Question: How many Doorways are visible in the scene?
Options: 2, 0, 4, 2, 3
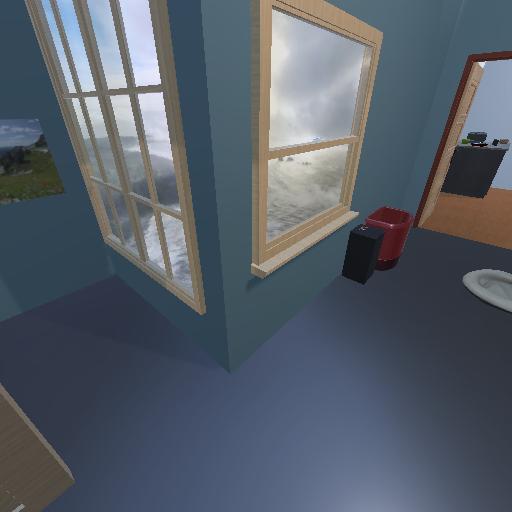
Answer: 2